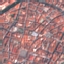
Label: Residential